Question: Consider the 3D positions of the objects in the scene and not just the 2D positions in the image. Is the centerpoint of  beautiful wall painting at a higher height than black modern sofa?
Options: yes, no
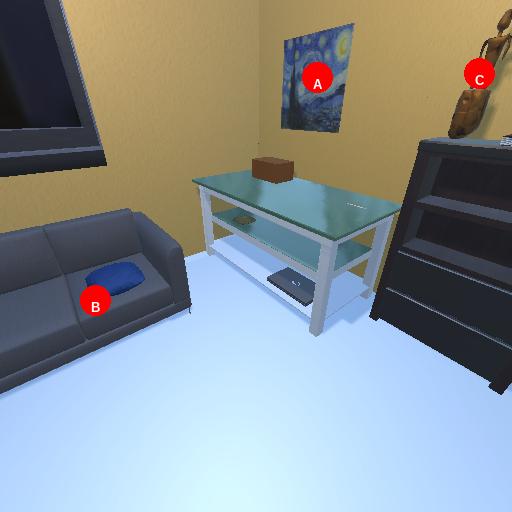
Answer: yes